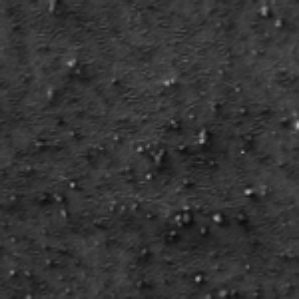
Label: frost